Field crop: tomato
Growth stage: 2
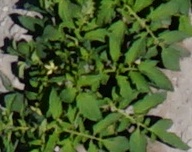
Species: tomato